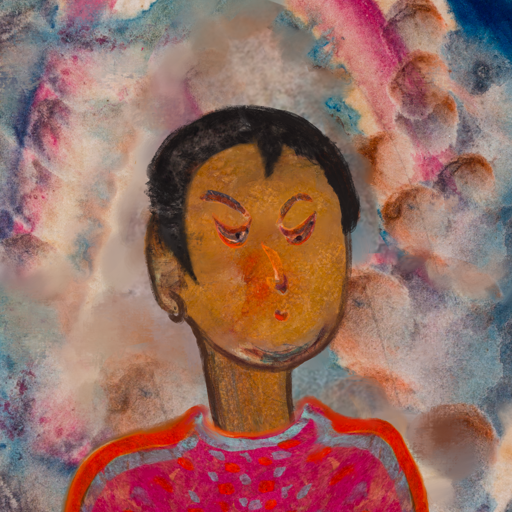
Background: Rupkatha, Head And Neck Side: Pipe, Face Side: Hypocrite, Bust: Sisters, Hair Side: Roy_Bahadur, Head Accessory: Blank, Second Necklace: Blank, Necklace: Blank, Baby: Blank